Interaction volume radius: 10 \u00c5
Interaction volume height: 15 \u00c5
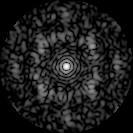
Disorder parameter: 0.6892